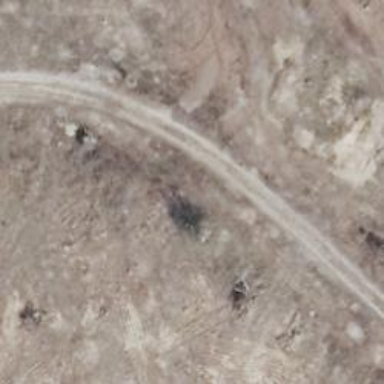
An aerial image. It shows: Dirt track with grade 4 surface.